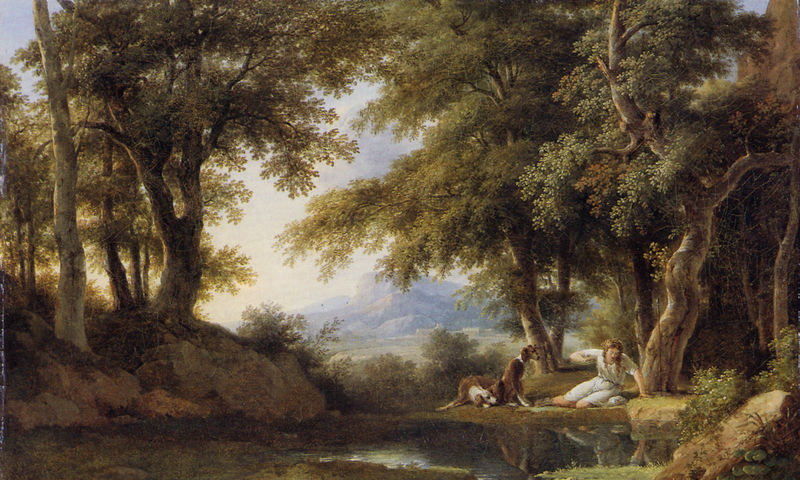
Titel: Narcisse admirant son reflet, Narcissus bewundert sein Spiegelbild
Künstler: Pierre Henri de Valenciennes
Standort: Quimper
Institution: Musée des Beaux-Arts
Schlagwörter: baum, berg, blau, blätter, dunkel, felsen, gemälde, himmel, laub, mann, schatten, wasser, weiß, wolken, bäume, fluss, grün, landschaft, menschen, mädchen, ocker, see, sitzen, teich, ufer, äste, braun, frau, grau, hell, hintergrund, holz, kleid, licht, schwarz, szene, vordergrund, blick, dalmatiner, gras, gürtel, hund, hunde, park, tier, tiere, weg, wiese, beige, mensch, stein, steine, spiegel, öl, ast, bach, baumstamm, birke, erde, felder, ferne, horizont, hügel, natur, pappel, spiegelung, stamm, strauch, zweige, busch, büsche, einsam, gebüsch, sonne, sträucher, wiesen, boden, gewand, haare, realismus, sitzend, klassizismus, blatt, pflanzen, england, gainsborough, locken, tal, wald, zart, stock, weiher, ruhig, sommer, spiegelbild, stab, zöpfe, trocken, berge, fels, gebirge, verlassen, idylle, böschung, romantik, stämme, lciht, pfoten, allein, fein, gewächs, grass, reflexion, oase, harmonie, bad, durchblick, zweig, ideal, moos, lichtung, mythologie, sonnig, betrachten, flecken, wurzeln, narziss, verliebt, tümpel, dickicht, nymphe, rinde, laubbäume, harmonisch, eiche, baüme, jagdhunde, gestrüpp, eichen, schäfer, schäferin, astgabel, verzweifelt, quelle, wiede, detailreich, verblauen, idllisch, teicht, verblaue, selbstverliebt, marziss